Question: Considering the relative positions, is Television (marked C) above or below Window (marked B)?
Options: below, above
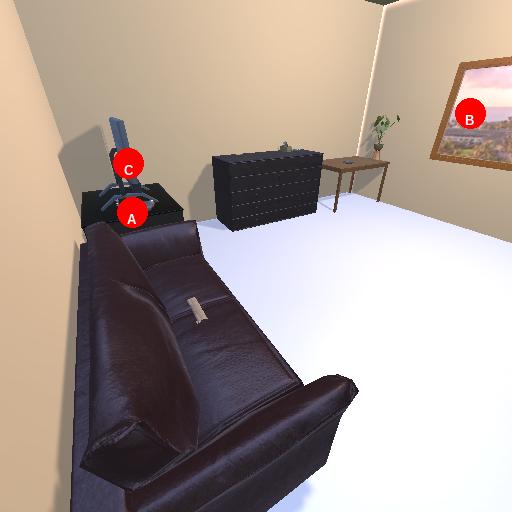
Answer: below